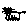
Label: cat